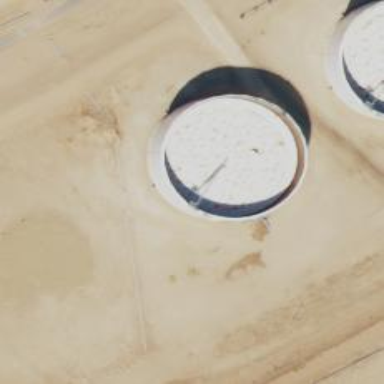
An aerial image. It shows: Storage tank with man-made structure.